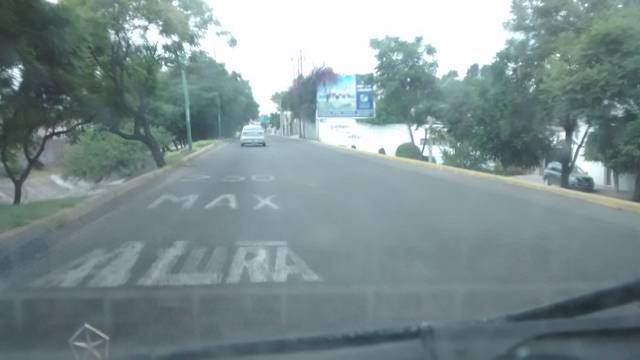
Region: Mexico
Coordinates: 21.114, -101.665